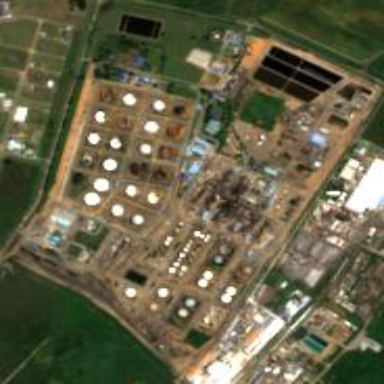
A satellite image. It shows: Industrial area with refinery.